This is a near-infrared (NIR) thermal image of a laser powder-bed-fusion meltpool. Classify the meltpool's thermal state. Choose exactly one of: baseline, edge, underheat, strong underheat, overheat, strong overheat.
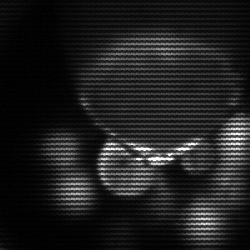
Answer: edge